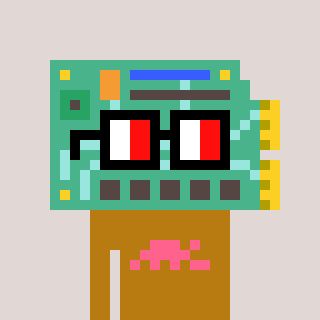
a pixel art character with square glasses with black frames and red eyes, a chipboard-shaped head and a gold-colored body on a warm background